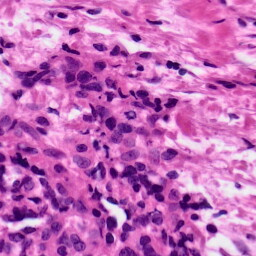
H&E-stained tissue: Ovarian